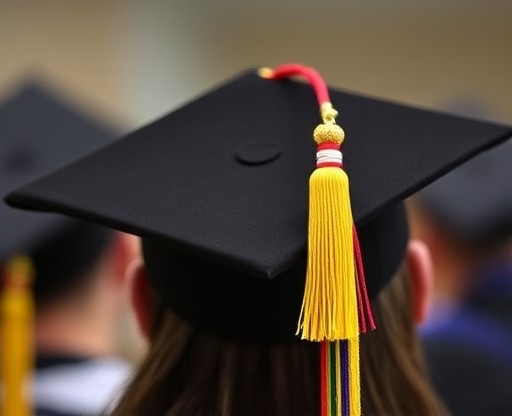
Category: Graduation